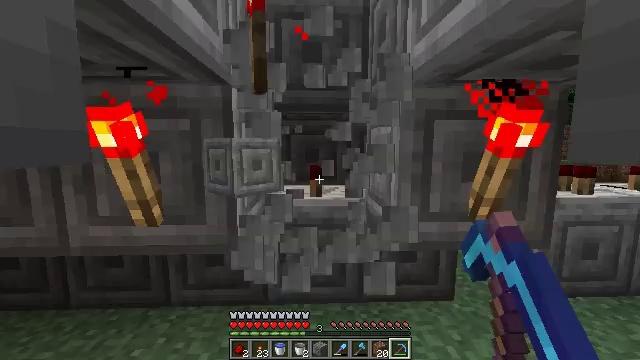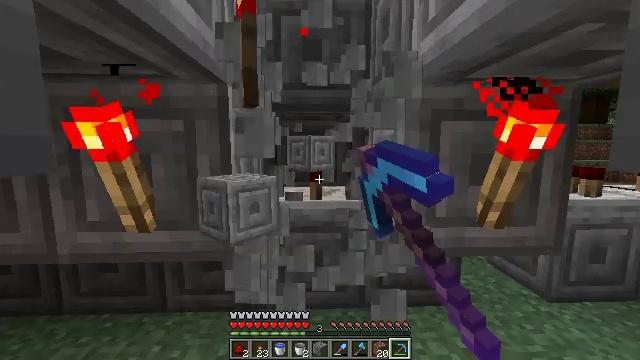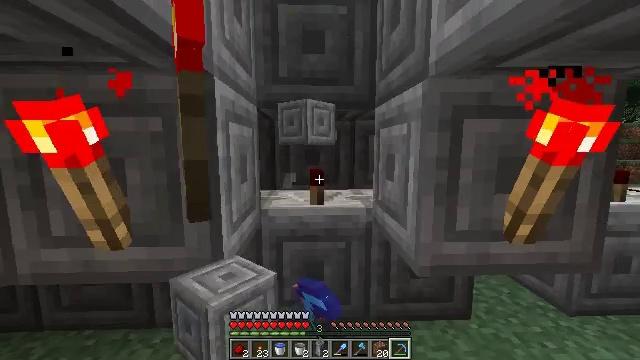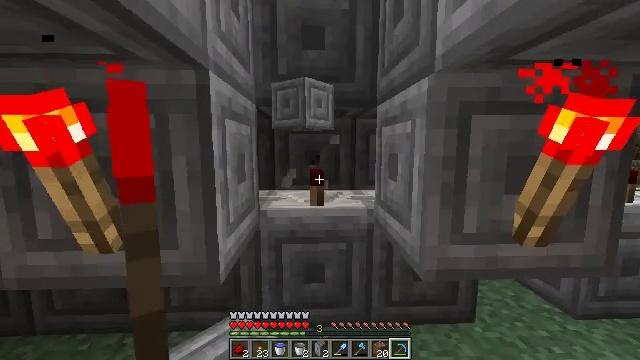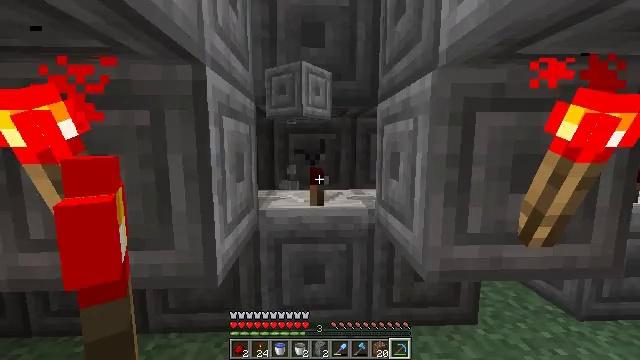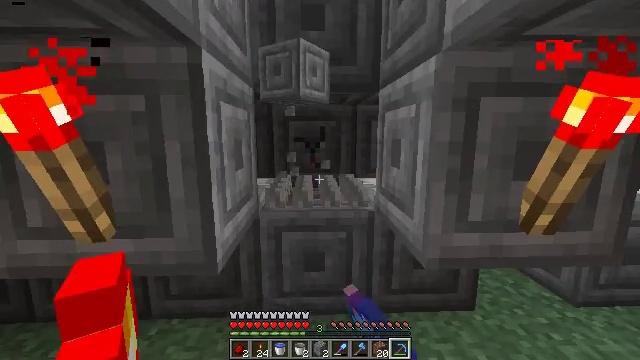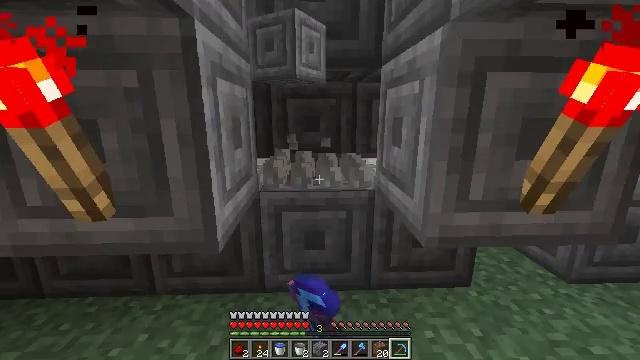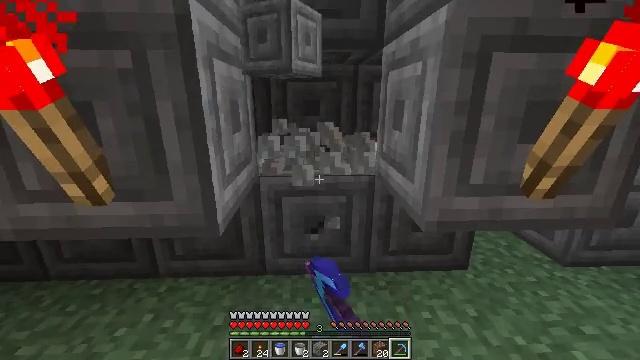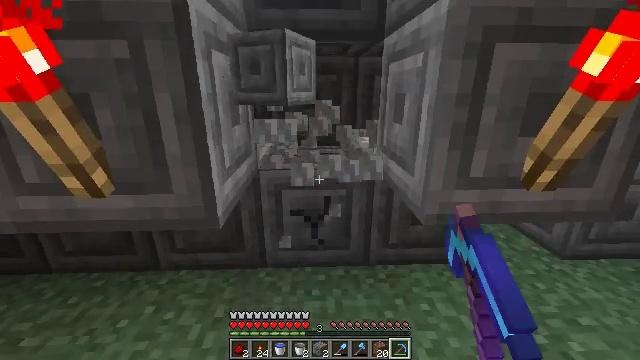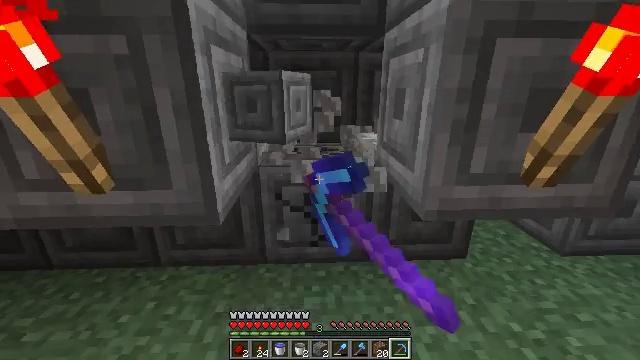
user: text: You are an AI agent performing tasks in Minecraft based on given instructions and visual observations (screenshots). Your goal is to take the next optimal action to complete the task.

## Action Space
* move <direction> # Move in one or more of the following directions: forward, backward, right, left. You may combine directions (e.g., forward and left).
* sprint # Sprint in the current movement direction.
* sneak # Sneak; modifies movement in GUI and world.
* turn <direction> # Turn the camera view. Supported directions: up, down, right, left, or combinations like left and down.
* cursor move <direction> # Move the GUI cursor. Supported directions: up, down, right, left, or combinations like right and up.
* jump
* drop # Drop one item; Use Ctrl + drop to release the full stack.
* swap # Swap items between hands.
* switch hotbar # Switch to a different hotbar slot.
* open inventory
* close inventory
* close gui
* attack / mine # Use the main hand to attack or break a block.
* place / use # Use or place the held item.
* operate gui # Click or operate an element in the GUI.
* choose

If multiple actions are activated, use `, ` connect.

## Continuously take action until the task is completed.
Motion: motion action
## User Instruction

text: Break the redstone repeater.
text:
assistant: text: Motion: move forward, attack / mine
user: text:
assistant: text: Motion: attack / mine
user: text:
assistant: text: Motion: attack / mine
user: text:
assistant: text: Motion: attack / mine
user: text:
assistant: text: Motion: turn down, attack / mine
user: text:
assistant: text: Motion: turn down, attack / mine
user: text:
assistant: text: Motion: turn down, attack / mine
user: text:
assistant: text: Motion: turn down, attack / mine
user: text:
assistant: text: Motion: attack / mine
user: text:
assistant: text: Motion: attack / mine